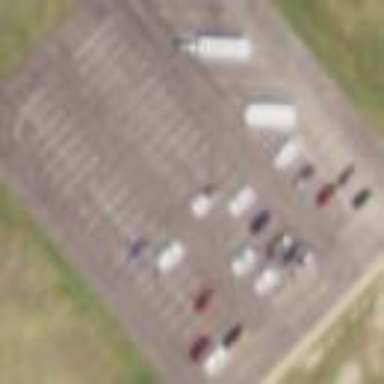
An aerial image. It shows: Parking area.